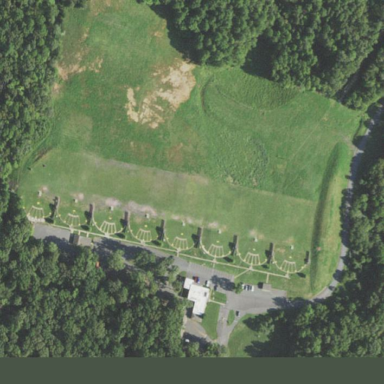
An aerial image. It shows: Shooting range on leisure land pitch.